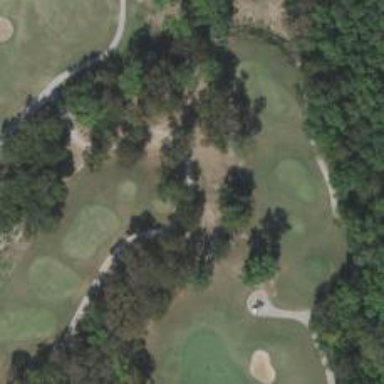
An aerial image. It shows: Path designated for golf carts.